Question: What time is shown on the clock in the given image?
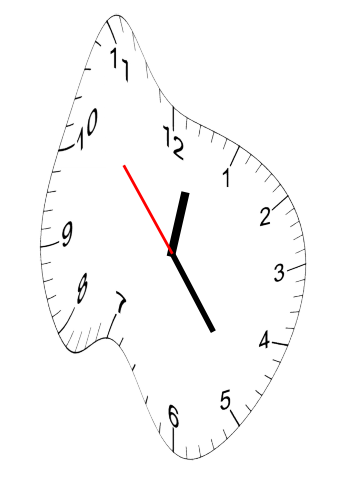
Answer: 12:23:53